Question: I've got following view hierarchy:

I want ScrollView with nested RelativeLayout to be between relativeHeader and relativeFooter, . But when I try to add android:layout_above="@id/relativeFooter" I got error that there is no such view. There's probably something funny in what I'm doing. And all that 'nested relativelayouts' stuff. But how can I acomplish my goal?
Here's xml:
'''
<?xml version="1.0" encoding="utf-8"?>
<RelativeLayout
xmlns:android="http://schemas.android.com/apk/res/android"
android:layout_width="fill_parent"
android:layout_height="fill_parent"
android:orientation="vertical">
<RelativeLayout
android:id="@+id/relativeHeader"
android:layout_width="fill_parent"
android:layout_height="60dp"
android:orientation="horizontal">
<ImageView
android:id="@+id/imgMainLogo"
android:layout_centerVertical="true"
android:layout_width="wrap_content"
android:layout_height="wrap_content"
/>
<Button
android:id="@+id/btnShort"
android:text="@string/btnShortRemove_title"
android:layout_width="wrap_content"
android:layout_height="wrap_content"
android:layout_alignParentRight="true"
/>
</RelativeLayout>
<ScrollView
android:id="@+id/scrollContent"
android:layout_width="fill_parent"
android:layout_height="wrap_content"
android:layout_below="@id/relativeHeader"
android:paddingBottom="5dp">
<RelativeLayout
android:layout_width="fill_parent"
android:layout_height="wrap_content"
android:orientation="vertical"
>
<TextView
android:id="@+id/tvDetailedTitle"
android:layout_width="wrap_content"
android:layout_height="wrap_content"
android:textSize="20sp"
/>
<TextView
android:paddingTop="5dp"
android:id="@+id/tvDetailedPrice"
android:layout_width="wrap_content"
android:layout_height="wrap_content"
android:layout_below="@id/tvDetailedTitle"
/>
<TextView
android:paddingTop="5dp"
android:id="@+id/tvDetailedPhoneTitle"
android:gravity="center_vertical"
android:layout_width="fill_parent"
android:layout_height="22dp"
android:layout_below="@id/tvDetailedPrice"
/>
<TextView
android:paddingLeft="5dp"
android:paddingTop="5dp"
android:id="@+id/tvDetailedPhone"
android:layout_width="wrap_content"
android:layout_height="wrap_content"
android:layout_below="@id/tvDetailedPhoneTitle"
/>
<TextView
android:paddingTop="5dp"
android:id="@+id/tvDetailedDescriptionTitle"
android:gravity="center_vertical"
android:layout_width="fill_parent"
android:layout_height="22dp"
android:layout_below="@id/tvDetailedPhone"
/>
<TextView
android:paddingTop="5dp"
android:paddingLeft="5dp"
android:layout_below="@id/tvDetailedDescriptionTitle"
android:id="@+id/tvDetailedDescription"
android:text="Description"
android:layout_width="wrap_content"
android:layout_height="wrap_content"
/>
<Gallery
android:id="@+id/gallery"
android:layout_below="@+id/tvDetailedDescription"
android:layout_width="fill_parent"
android:layout_height="wrap_content"
android:paddingTop="5dp"
/>
</RelativeLayout>
</ScrollView>
<RelativeLayout
android:id="@+id/relativeFooter"
android:layout_width="fill_parent"
android:layout_height="wrap_content"
android:orientation="horizontal"
android:layout_alignParentBottom="true"
android:background="#716D69"
>
<Button
android:id="@+id/btnDetailedEmail"
android:text="@string/btnDetailedEmail_title"
android:layout_width="wrap_content"
android:layout_height="wrap_content"
android:layout_alignParentLeft="true"
android:width="120dp"
/>
<Button
android:id="@+id/btnDetailedCall"
android:text="@string/btnDetailedCall_title"
android:layout_width="wrap_content"
android:layout_height="wrap_content"
android:layout_alignParentRight="true"
android:width="120dp"
/>
</RelativeLayout>
</RelativeLayout>
'''
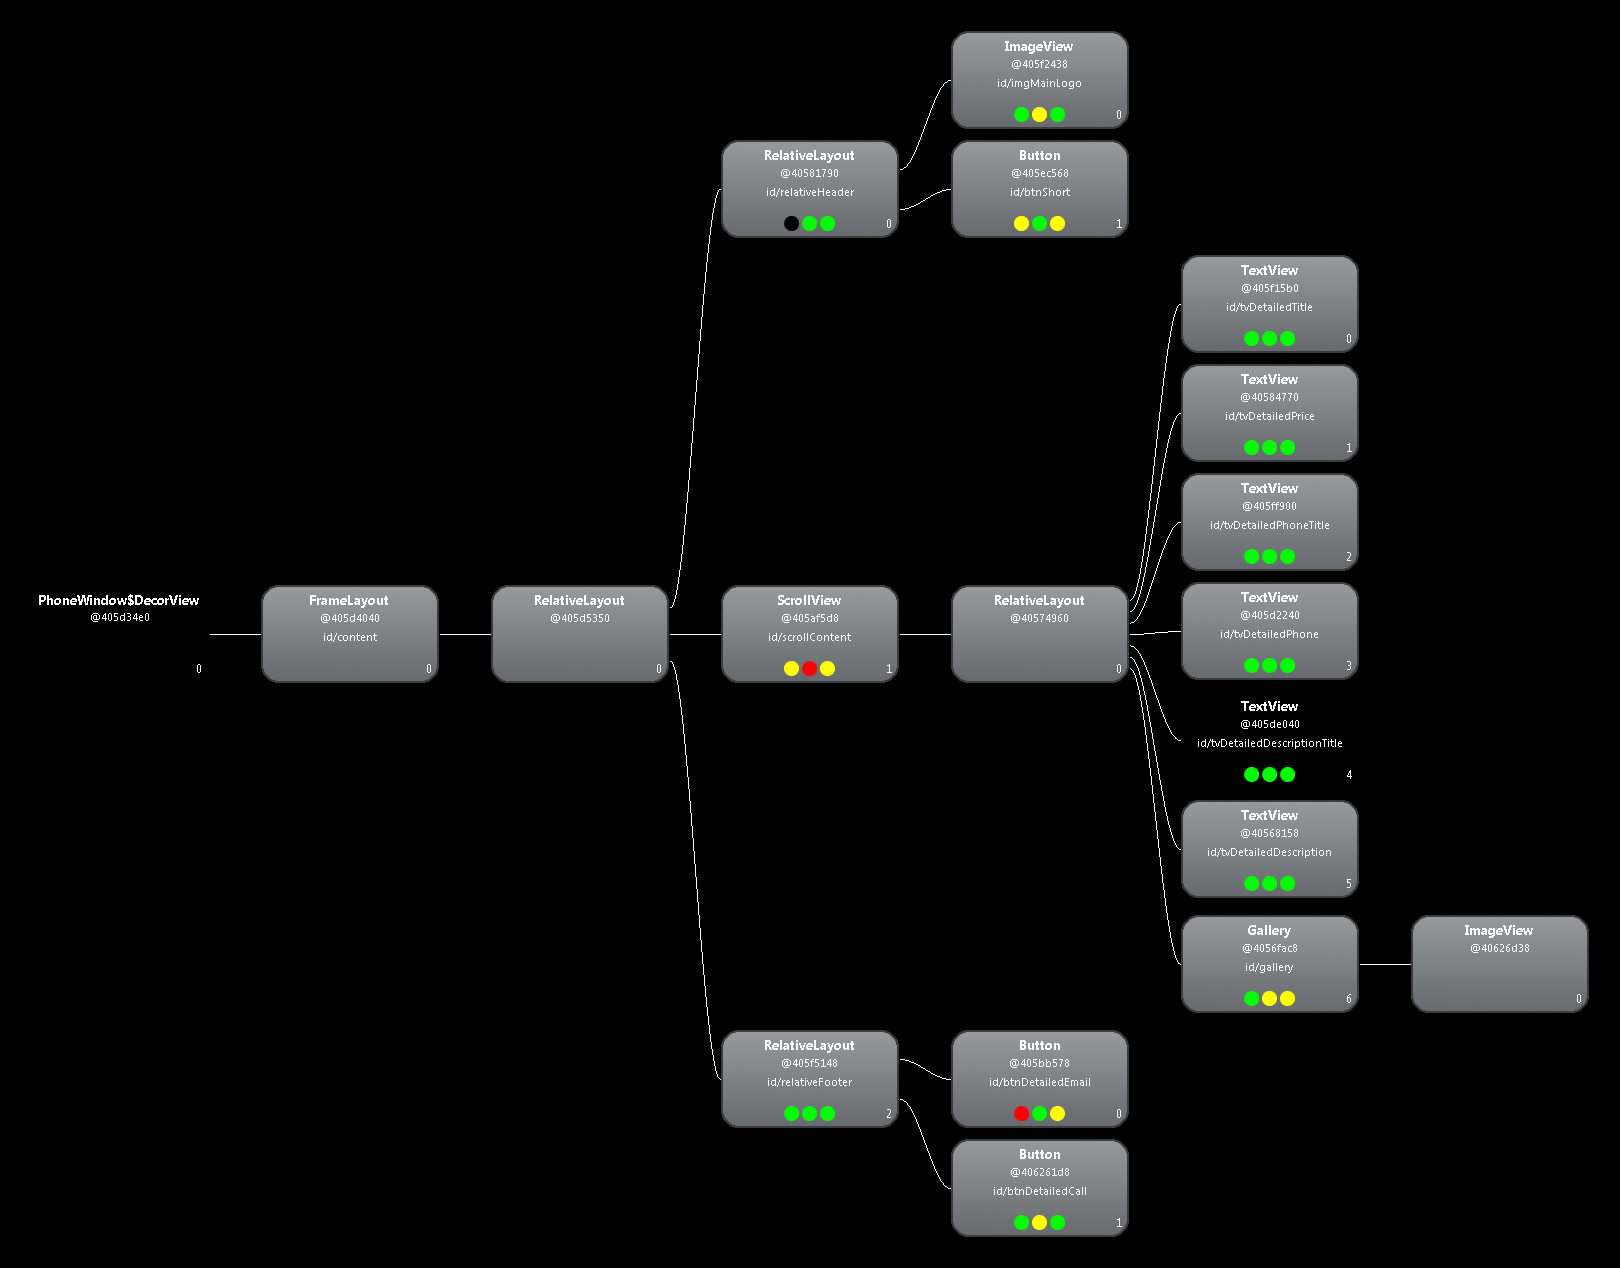
Answer: '''
<RelativeLayout
android:id="@id/relativeFooter"
android:layout_width="fill_parent"
android:layout_height="wrap_content"
android:orientation="horizontal"
android:layout_alignParentBottom="true"
android:background="#716D69"
>
'''
Remove the "+" from the 'android:id="@id/relativeFooter"' like above and do this
'''
<ScrollView
android:id="@+id/scrollContent"
android:layout_width="fill_parent"
android:layout_height="wrap_content"
android:layout_below="@id/relativeHeader"
android:layout_above="@+id/relativeFooter"
android:paddingBottom="5dp">
'''